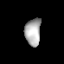
Tissue: lung
Cell type: Endothelial cells
Senescence score: 0.547
Nuclear area (px): 414
Mean DAPI intensity: 176.995